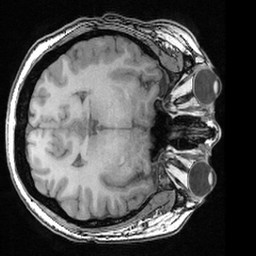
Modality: T1w
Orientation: axial
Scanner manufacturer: ge
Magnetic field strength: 3 T
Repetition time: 0.008572 s
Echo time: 0.003384 s